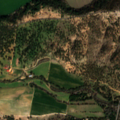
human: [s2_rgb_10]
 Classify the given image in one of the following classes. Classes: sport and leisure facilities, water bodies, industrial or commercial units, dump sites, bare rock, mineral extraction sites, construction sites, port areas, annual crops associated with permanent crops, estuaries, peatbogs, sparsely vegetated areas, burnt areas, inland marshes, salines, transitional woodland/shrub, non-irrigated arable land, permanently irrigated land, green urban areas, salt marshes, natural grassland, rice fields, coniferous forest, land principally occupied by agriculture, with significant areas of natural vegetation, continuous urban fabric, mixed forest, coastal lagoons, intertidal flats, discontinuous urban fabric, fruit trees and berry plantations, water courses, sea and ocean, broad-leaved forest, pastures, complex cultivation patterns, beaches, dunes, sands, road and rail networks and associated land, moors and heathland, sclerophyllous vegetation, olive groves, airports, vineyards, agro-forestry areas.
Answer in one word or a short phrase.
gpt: permanently irrigated land, rice fields, agro-forestry areas, mixed forest